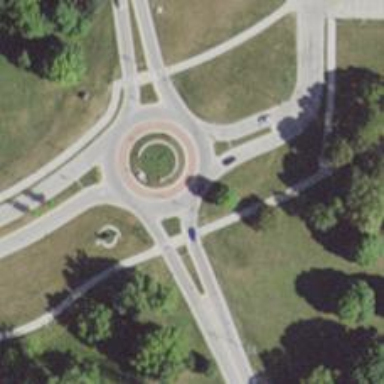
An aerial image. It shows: Tertiary road leading to roundabout junction.